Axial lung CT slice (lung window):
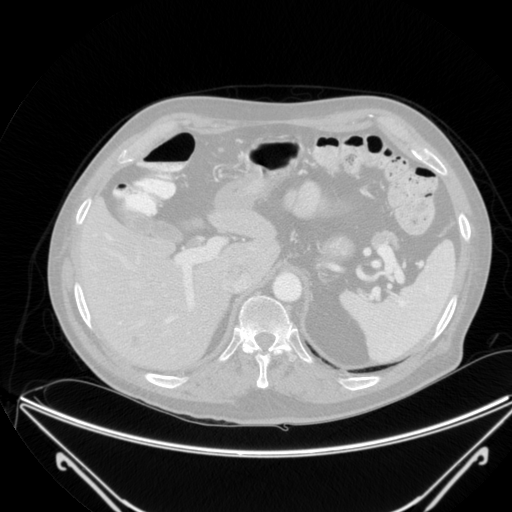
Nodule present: no